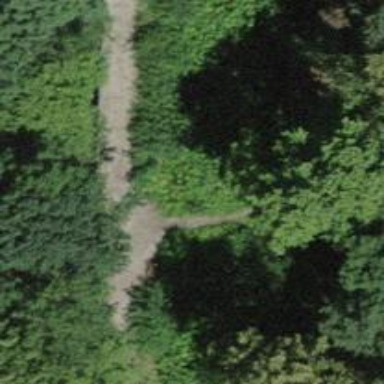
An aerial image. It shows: Path.